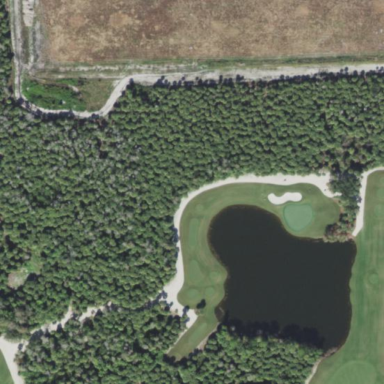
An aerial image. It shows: Picturesque scene of golf course with lateral water hazard.